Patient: sex M, age 26
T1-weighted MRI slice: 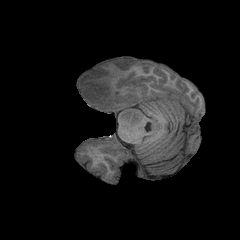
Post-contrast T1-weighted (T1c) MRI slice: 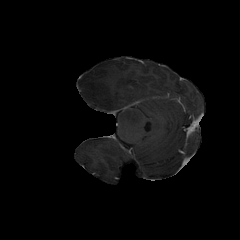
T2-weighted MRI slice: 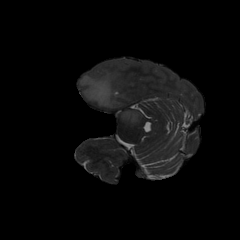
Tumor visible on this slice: yes
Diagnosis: Astrocytoma, IDH-mutant
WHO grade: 3